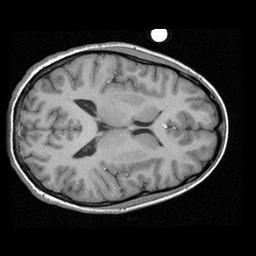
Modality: T1w
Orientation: axial
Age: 18
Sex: female